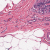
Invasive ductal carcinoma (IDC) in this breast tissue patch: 0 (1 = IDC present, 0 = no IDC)